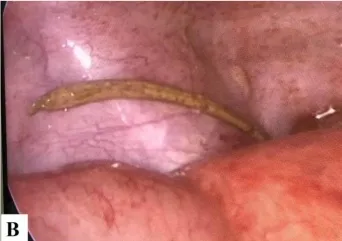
B. An image with a fishbone penetrates to the peritoneal cavity.
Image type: medical_photograph (other_medical_photograph)